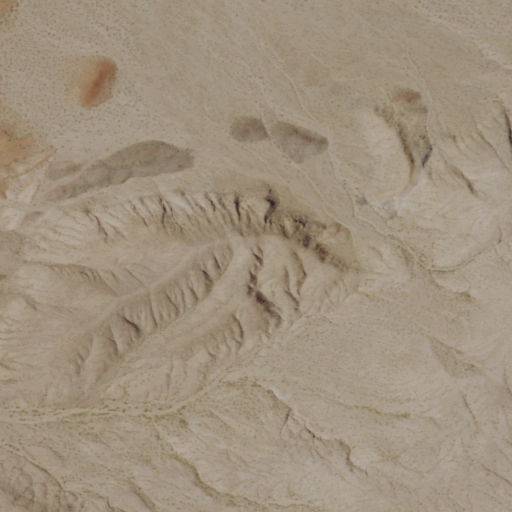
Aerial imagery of ridge(s) in Nevada named Fissure Ridge containing shrub and barren land